Question: I would like to transform a UIView in way that adds a perspective (with two vanishing points) to it (see below).

The reason why I want to do this with a view is because I want the contents of the transformed view to be the cells of a UITableView.
I am new to this kind of coding but I assume that I would have to change the CALayer that belongs to the subview. However, I believe, the transformation I am interested in cannot be created using CATransform3D.
Does anyone have an idea how to approach this problem?
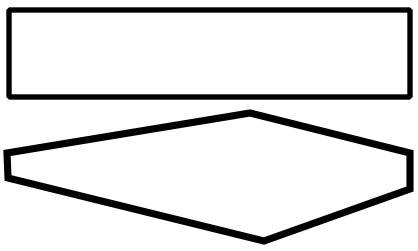
Answer: It seems I have found a way to circumvent/solve the problem:
Using CATransform3D transformations it is possible to approximate the to vantage points by splitting the view into two parts (two independent UITableViews). These should be managed by a UIViewController (not the UITableViewController provided by x code) which implements the necessary and protocols.
Then in the viewDidLayoutSubviews: method use the following code to transform the two tableviews.
'''
- (void) viewDidLayoutSubviews {
CATransform3D rotationAndPerspectiveTransform = CATransform3DIdentity;
// left View
// vantage point
rotationAndPerspectiveTransform.m34 = 1.0 / -150.0;
// Z-rotation of 90deg
rotationAndPerspectiveTransform = CATransform3DRotate(rotationAndPerspectiveTransform, 90.0 * M_PI/180.0, 0, 0,1);
// X-rotation of 25deg
rotationAndPerspectiveTransform = CATransform3DRotate(rotationAndPerspectiveTransform, -25.0 * M_PI/180.0, 1, 0,0);
// left view
[self.view viewWithTag:1].layer.transform = rotationAndPerspectiveTransform;
//right view
rotationAndPerspectiveTransform = CATransform3DIdentity;
rotationAndPerspectiveTransform.m34 = 1.0 / -150;
// Z-rotation of 90deg
rotationAndPerspectiveTransform = CATransform3DRotate(rotationAndPerspectiveTransform, 90.0 * M_PI / 180.0, 0, 0,1);
// X-rotation of 30deg
rotationAndPerspectiveTransform = CATransform3DRotate(rotationAndPerspectiveTransform, 25.0 * M_PI / 180.0, 1, 0,0);
// right view
[self.view viewWithTag:2].layer.transform = rotationAndPerspectiveTransform;
}
'''
Once transformed the two tableview can be shifted so that they neatly fit together. The only remaining job is to connect the scrolling of one tv with the other. I haven't figured that one out yet.